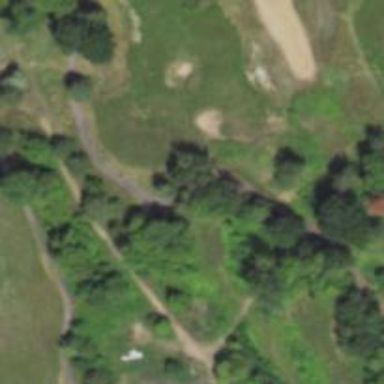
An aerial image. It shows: View of golf hole.